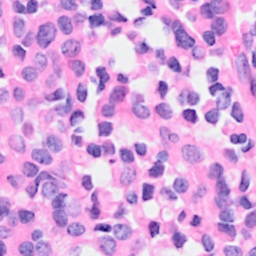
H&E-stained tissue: Breast